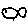
Label: fish